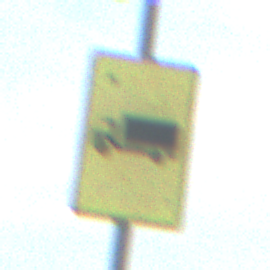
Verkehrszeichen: KFZZulaessigeGesamtmasse3Komma5TOhnePfeilsymbol
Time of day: SunriseSunset
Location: Outdoor (RoadRail)
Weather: PartlyCloudy
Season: NotSpecified
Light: Natural